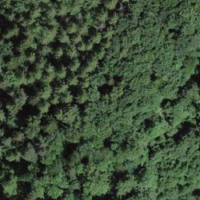
EUNIS habitat code: 41
Species observed at this site:
Geranium robertianum
Lamium galeobdolon
Ajuga reptans